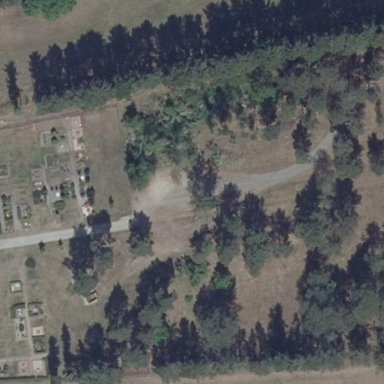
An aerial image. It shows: Cemetery.